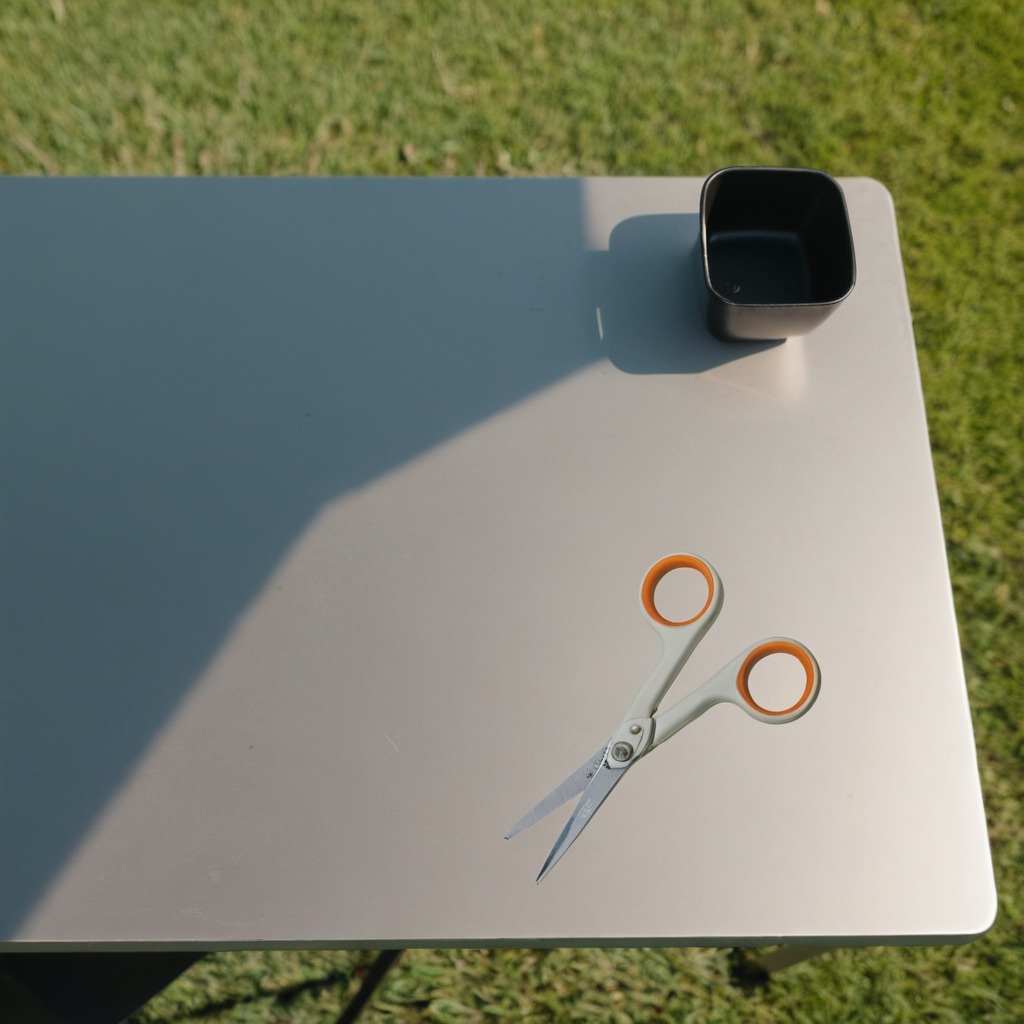
A scissor lying on a clean utility table in a temporary outdoor tool station afternoon light present textured surface